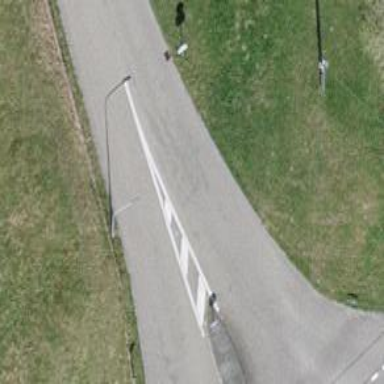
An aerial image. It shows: Residential road with asphalt surface.